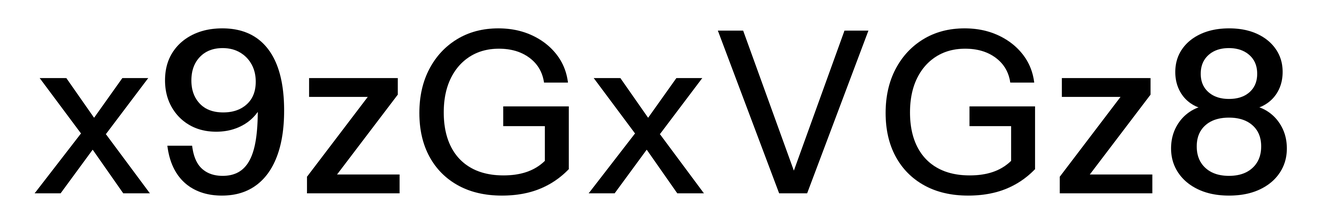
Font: InstrumentSans_Medium